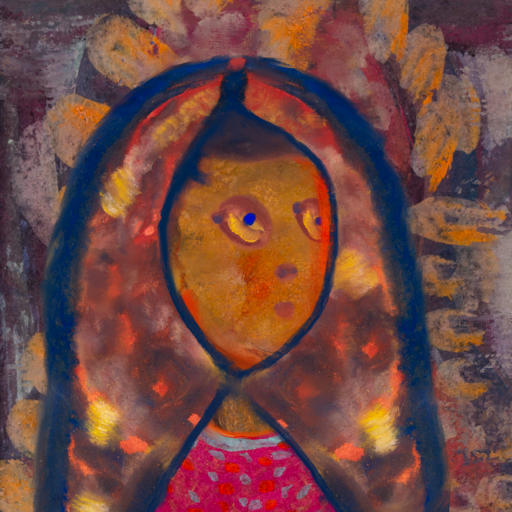
Background: Doll, Head And Neck Side: Pipe, Face Side: Mother_And_Son_Son, Bust: Sisters, Hair Side: Rupkatha, Head Accessory: Mother_And_Son_Mother_Scarf, Second Necklace: Blank, Necklace: Blank, Baby: Blank